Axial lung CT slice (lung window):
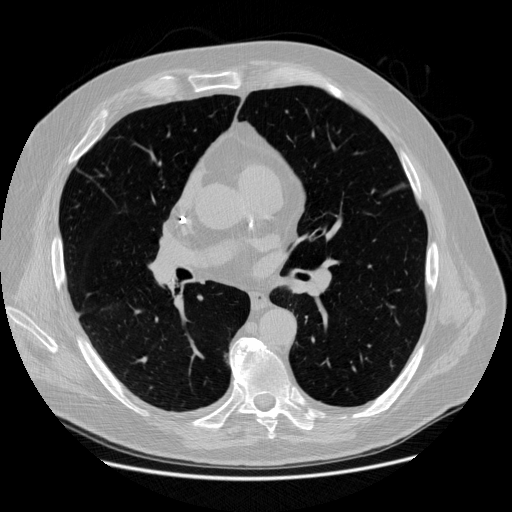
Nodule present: no